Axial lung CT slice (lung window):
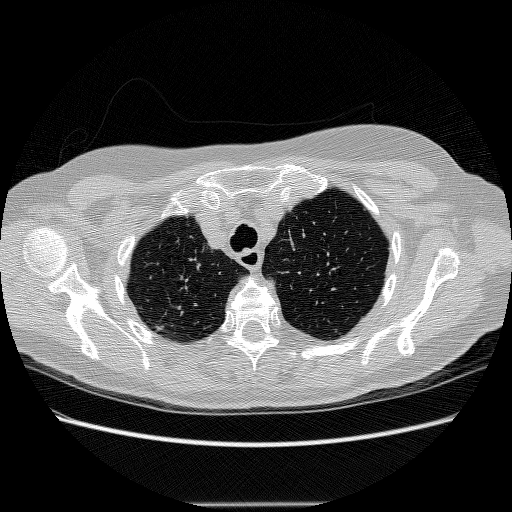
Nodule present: no